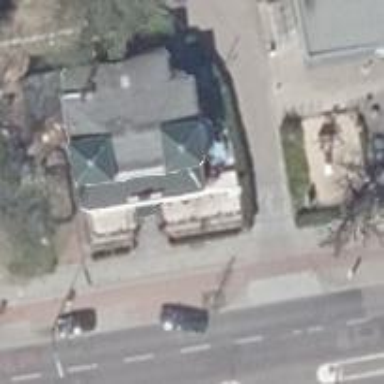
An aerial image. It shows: Restaurant.